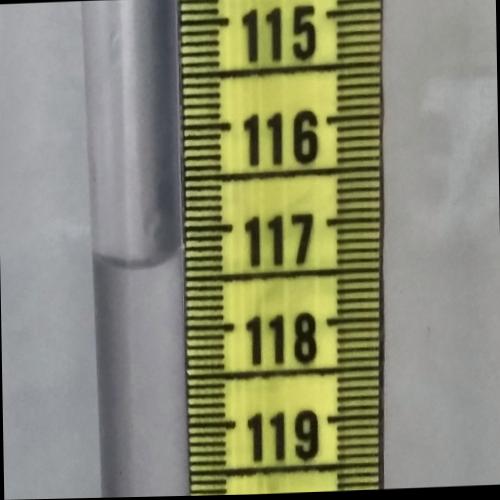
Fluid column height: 117.3 cm